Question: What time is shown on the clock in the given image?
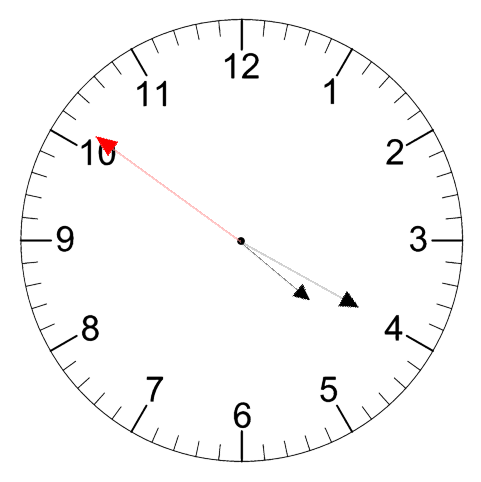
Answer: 04:19:51